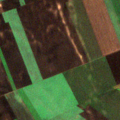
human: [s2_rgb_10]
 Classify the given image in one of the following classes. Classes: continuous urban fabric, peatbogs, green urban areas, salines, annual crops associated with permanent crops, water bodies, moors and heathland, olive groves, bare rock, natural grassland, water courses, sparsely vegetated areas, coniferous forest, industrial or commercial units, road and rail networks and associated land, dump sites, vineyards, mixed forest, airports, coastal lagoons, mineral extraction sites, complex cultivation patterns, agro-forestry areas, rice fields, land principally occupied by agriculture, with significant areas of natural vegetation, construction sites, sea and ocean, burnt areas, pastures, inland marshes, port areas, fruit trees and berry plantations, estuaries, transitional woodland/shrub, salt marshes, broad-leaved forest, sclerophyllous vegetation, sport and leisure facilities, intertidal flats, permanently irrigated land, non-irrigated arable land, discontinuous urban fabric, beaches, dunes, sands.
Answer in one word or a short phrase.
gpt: non-irrigated arable land